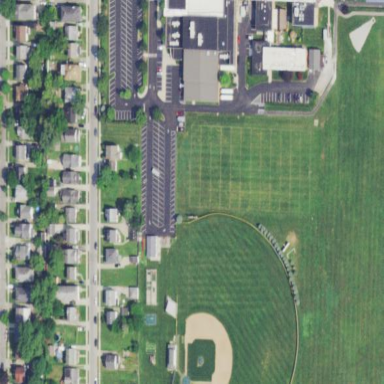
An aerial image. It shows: Baseball pitch for leisure and sports activities.